Question: We are experiencing the following issue for about a week already:
We are drawing an image we want to be able to rescale and "move" on the user's screen.
In order to achieve that, we used an ImageView and a Matrix: it works well.
However, now we're looking for drawing some rectangles over the background image.
These rectangles have to be rescaled and translated along with the background image... The issue we have is that when we create our shape, and paint it using the following code, this is drawn within the top left part of the image, quite like if the whole user's screen was just interpreted as a part of its real dimensions... ?
'''
public class EnvironmentView extends ImageView {
Matrix matrix;
// We can be in one of these 3 states
static final int NONE = 0;
static final int DRAG = 1;
static final int ZOOM = 2;
int mode = NONE;
// Remember some things for zooming
PointF last = new PointF();
PointF start = new PointF();
float minScale = 1f;
float maxScale = 3f;
float[] m;
int viewWidth, viewHeight;
static final int CLICK = 3;
float saveScale = 1f;
protected float origWidth, origHeight;
int oldMeasuredWidth, oldMeasuredHeight;
public static boolean EDIT_RISKYZONE = false;
static boolean SAVE = false;
ScaleGestureDetector mScaleDetector;
Context context;
@Override
protected void onDraw(Canvas canvas){
super.onDraw(canvas);
Paint paint = new Paint();
paint.setColor(Color.RED);
paint.setStrokeWidth(3);
paint.setAlpha(80);
float left = 0;
float top = 0;
float right = getWidth();
float down = getHeight();
RectF origRect = new RectF(left, top, right, down);
matrix.mapRect(origRect);
canvas.drawRect(origRect, paint);
}
public EnvironmentView(Context context) {
super(context);
sharedConstructing(context);
}
public EnvironmentView(Context context, AttributeSet attrs) {
super(context, attrs);
sharedConstructing(context);
}
private void sharedConstructing(Context context) {
super.setClickable(true);
this.context = context;
matrix = new Matrix();
m = new float[9];
setImageMatrix(matrix);
setScaleType(ScaleType.MATRIX);
}
public void setMaxZoom(float x) {
maxScale = x;
}
@Override
protected void onMeasure(int widthMeasureSpec, int heightMeasureSpec) {
super.onMeasure(widthMeasureSpec, heightMeasureSpec);
viewWidth = MeasureSpec.getSize(widthMeasureSpec);
viewHeight = MeasureSpec.getSize(heightMeasureSpec);
//
// Rescales image on rotation
//
if (oldMeasuredHeight == viewWidth && oldMeasuredHeight == viewHeight
|| viewWidth == 0 || viewHeight == 0)
return;
oldMeasuredHeight = viewHeight;
oldMeasuredWidth = viewWidth;
if (saveScale == 1) {
//Fit to screen.
float scale;
Drawable drawable = getDrawable();
if (drawable == null || drawable.getIntrinsicWidth() == 0 || drawable.getIntrinsicHeight() == 0)
return;
int bmWidth = drawable.getIntrinsicWidth();
int bmHeight = drawable.getIntrinsicHeight();
Log.d("bmSize", "bmWidth: " + bmWidth + " bmHeight : " + bmHeight);
float scaleX = (float) viewWidth / (float) bmWidth;
float scaleY = (float) viewHeight / (float) bmHeight;
scale = Math.min(scaleX, scaleY);
matrix.setScale(scale, scale);
// Center the image
float redundantYSpace = (float) viewHeight - (scale * (float) bmHeight);
float redundantXSpace = (float) viewWidth - (scale * (float) bmWidth);
redundantYSpace /= (float) 2;
redundantXSpace /= (float) 2;
matrix.postTranslate(redundantXSpace, redundantYSpace);
origWidth = viewWidth - 2 * redundantXSpace;
origHeight = viewHeight - 2 * redundantYSpace;
setImageMatrix(matrix);
}
}
}
'''
Below is a screenshot of what is shown on the user's screen after he has drawn rectangles in the center of his screen, they are supposed to be about 3/4 of the screen's width and height.

Thank you for your help !
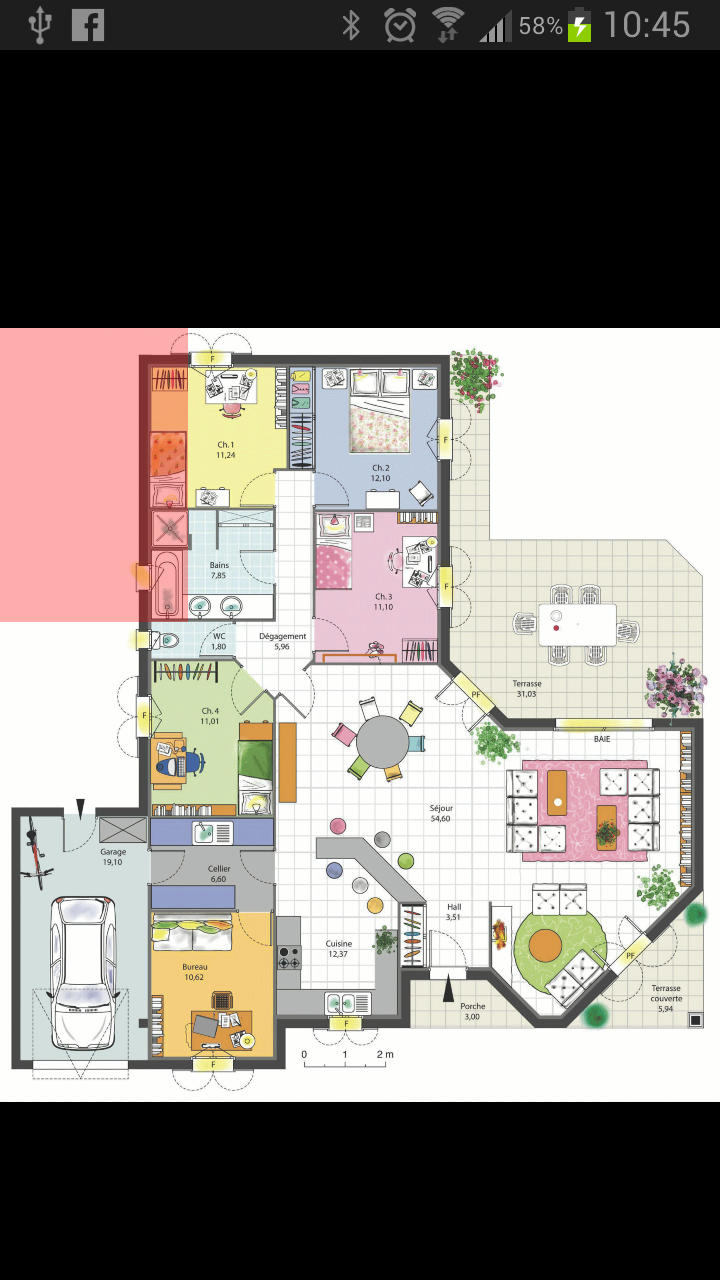
Answer: The image needs to start at the origin (top left -- 0,0). The rectangle should start half its width from the center of the screen and half its height.
'''
int x = (widthOfScreen - widthOfRect)/2;
int y = (heightOfScreen - heightOfRect)/2;
'''
So I think you need another matrix. First translate the second matrix so it would place the rectangle in the center of the screen, then apply the same operations that you do to the other one. Try doing just this before any other matrix operations are applied (ie comment them all out) and see that it places the rectangle in the right place. Then if is right, it should scale OK.